Question: ## Background
I'm adding a theme chooser of "Holo" and "Holo Light" (and maybe the dark action bar too) for my app "<URL>". For now I first try them out, via XML files.
## The problem
I'm using the support library by Google and try out the themes, yet no matter what attributes and themes I use, the textViews' color on my listView have the wrong color.
The listView contains 2 TextViews that are defined as such:
'''
<TextView
android:id="@+id/appLabelTextView"
android:layout_width="match_parent"
android:layout_height="wrap_content"
android:layout_alignParentTop="true"
android:layout_toLeftOf="@+id/isSystemAppImageView"
android:layout_toRightOf="@+id/appIconImageView"
android:ellipsize="marquee"
android:text="label"
android:textAppearance="?android:attr/textAppearanceLarge"
tools:ignore="HardcodedText" />
<TextView
android:id="@+id/appDescriptionTextView"
android:layout_width="match_parent"
android:layout_height="wrap_content"
android:layout_alignLeft="@+id/appLabelTextView"
android:layout_below="@+id/appLabelTextView"
android:layout_toLeftOf="@+id/isSystemAppImageView"
android:ellipsize="marquee"
android:text="description"
android:textAppearance="?android:attr/textAppearanceSmall"
tools:ignore="HardcodedText" />
'''
'Theme.AppCompat.Light' and 'Theme.AppCompat':

Same happens when I do it all programmatically, and when I use ActionBarSherlock library.
Here's the themes configurations I use (tried ActionBarSherlock this time, but the same occurs for the normal support library) :
'''
<style name="BaseTheme" parent="@style/Theme.Sherlock.Light"></style>
<style name="AppTheme" parent="@style/BaseTheme">
<item name="android:listSeparatorTextViewStyle">@style/PreferenceListHeader</item>
<item name="android:windowBackground">@color/normal_window_background</item>
</style>
'''
and the manifest:
'''
<application
android:name="com.lb.app_manager.utils.App"
android:allowBackup="true"
android:description="@string/app_description"
android:hardwareAccelerated="true"
android:icon="@drawable/ic_launcher"
android:label="@string/app_name"
android:supportsRtl="true"
android:theme="@style/AppTheme" >
'''
The activity I've shown here doesn't have any code or XML that sets the theme to be different from what is written above.
## What I've tried
I've tried to check out the samples and saw no apparent difference between the XMLs and code. They work just fine...
Also, for some reason, the preferences activities are shown just fine.
Same issue exists on ActionBarShelock library.
## The question
How could it be ? what should be done to fix it?
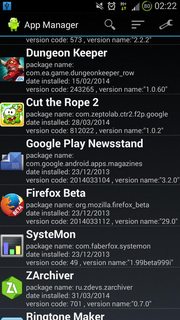
Answer: I've found the cause to this problem.
It wasn't related to any XML or setting styles .
It was because of the LayourInflater of the adapter. I've created it via the application context instead of the one of the activity.
It also explains why my tests on sample projects worked fine, as I've checked the wrong stuff...